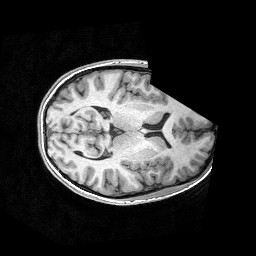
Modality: T1w
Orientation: axial
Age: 16
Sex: female
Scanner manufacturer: siemens
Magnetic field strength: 3 T
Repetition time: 2.53 s
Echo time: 0.00297 s